Question: The screenshot is shown here:

I entered the values in these 3 textField ,
Now on button "Save" click, I want to clear the text in those 3 textfield at a time.
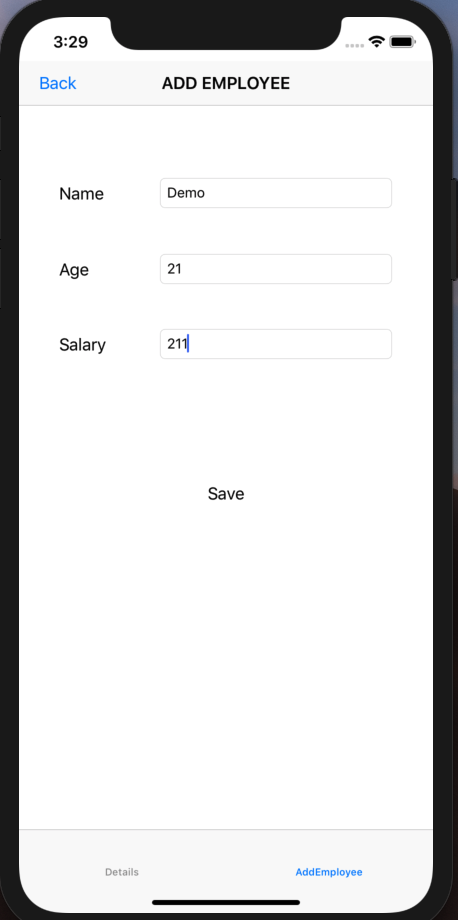
Answer: Set empty text on save button click action.
'''
nameField.text = ""
ageField.text = ""
salaryField.text = ""
'''